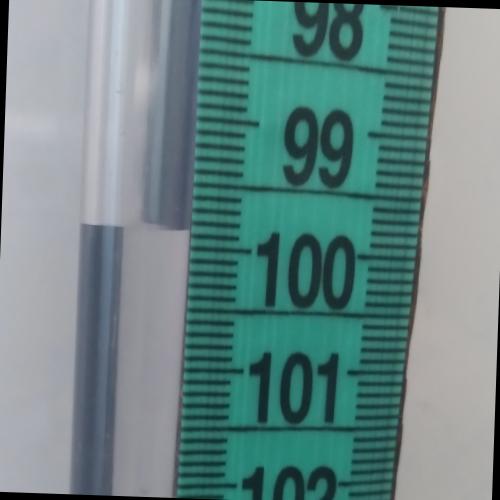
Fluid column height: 99.9 cm